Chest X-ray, PA view. Patient: 45 years old, sex M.
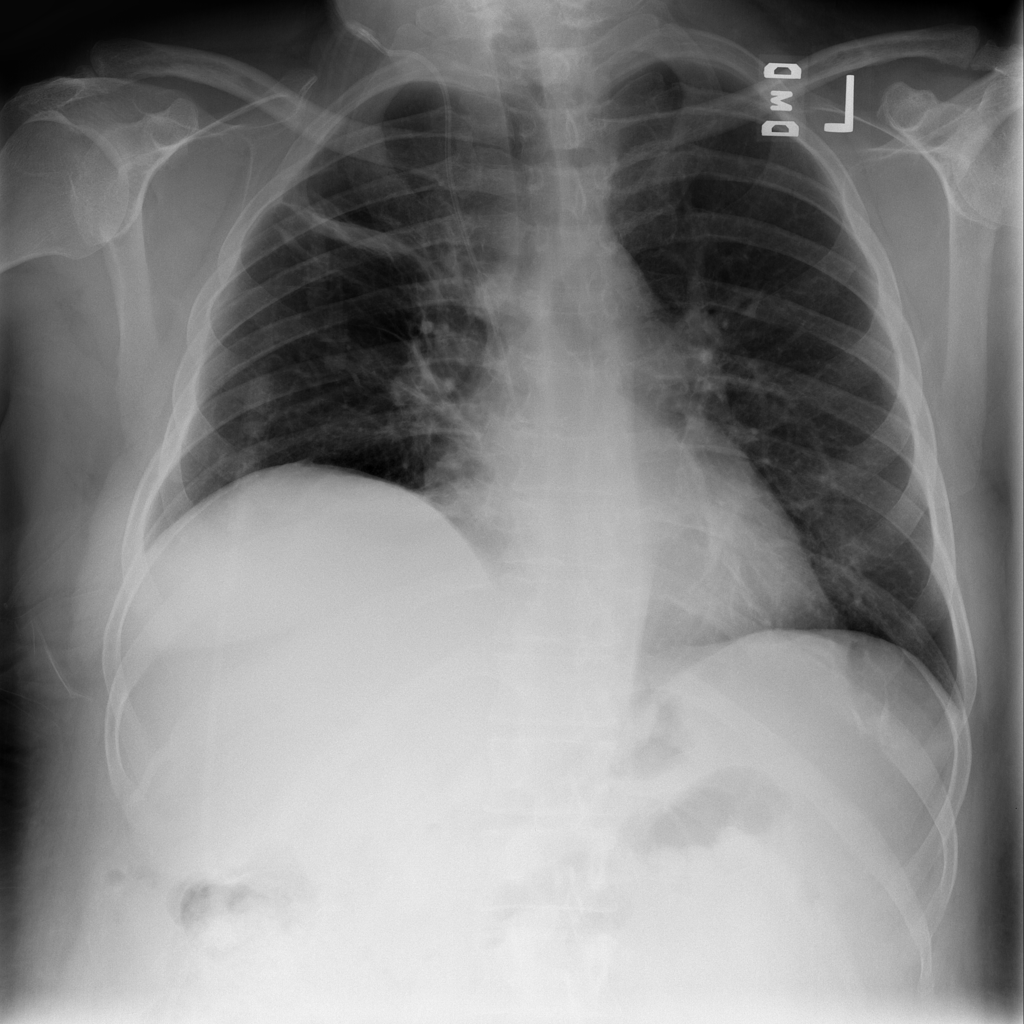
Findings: Atelectasis